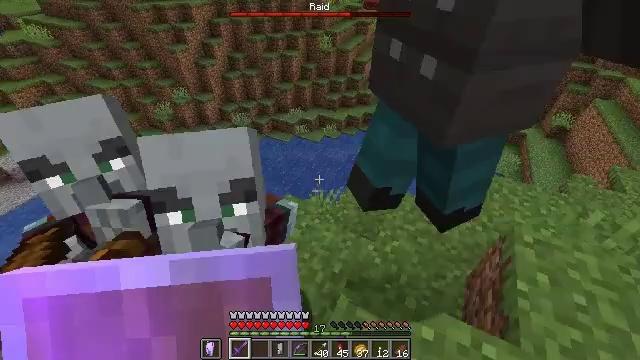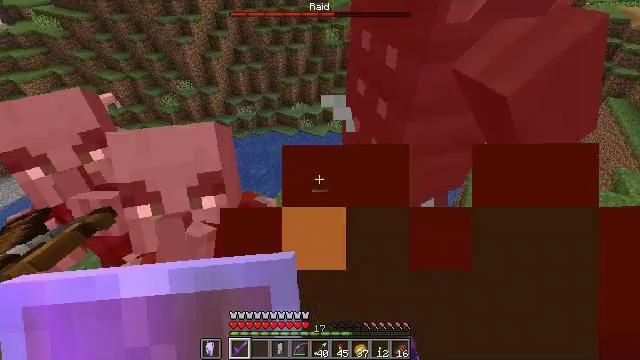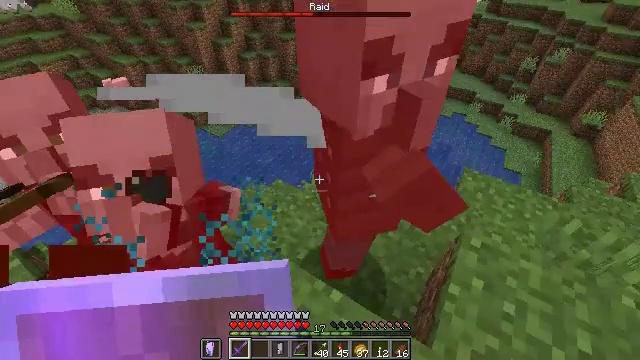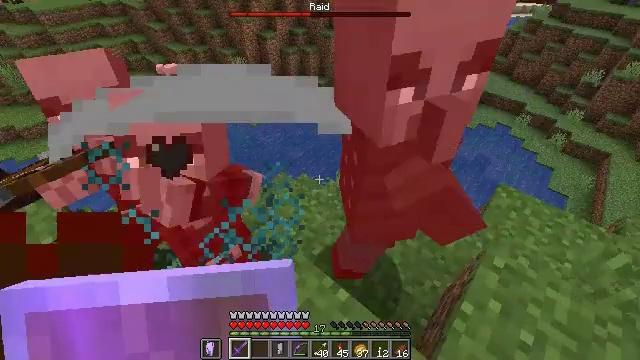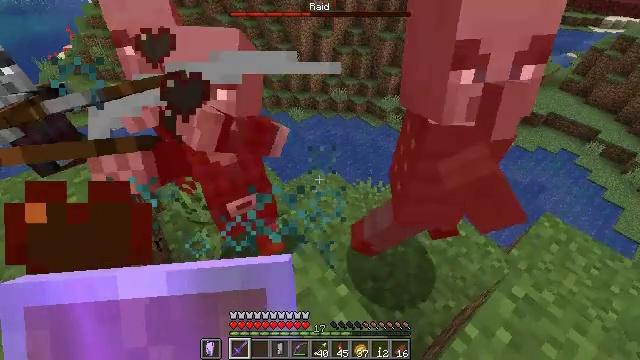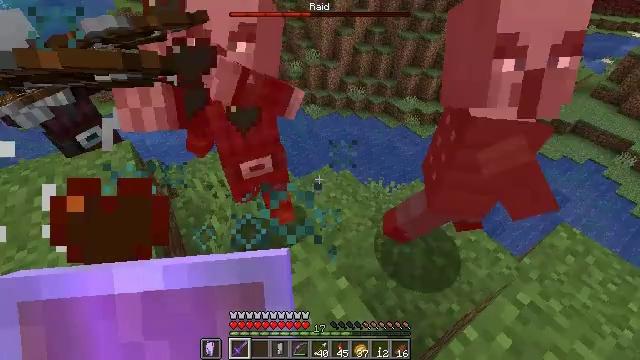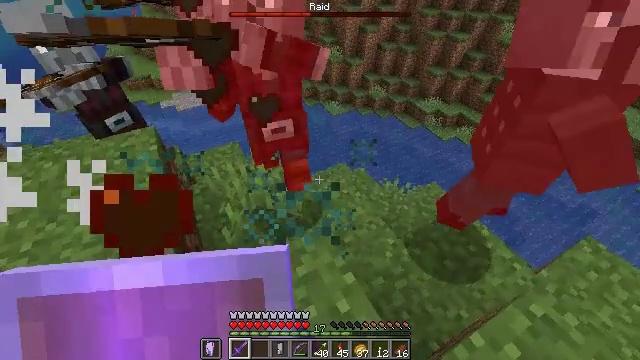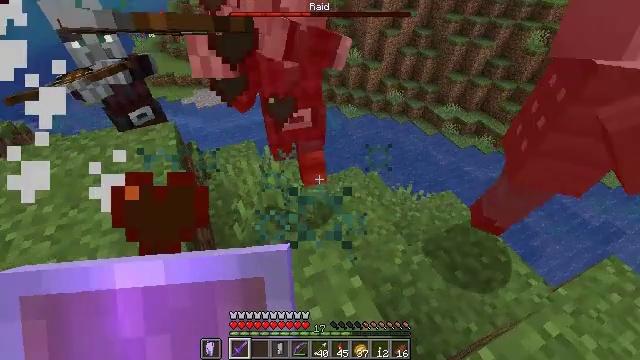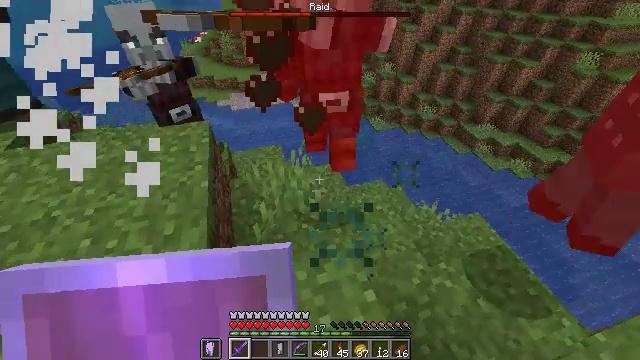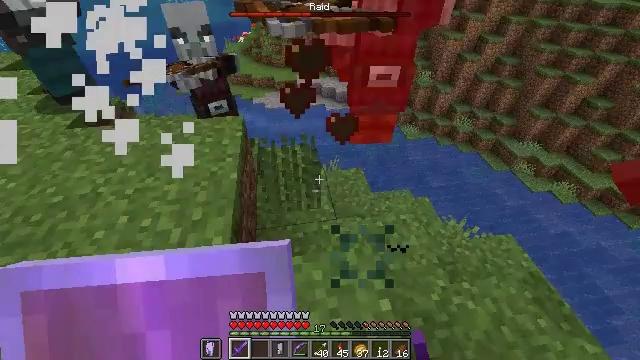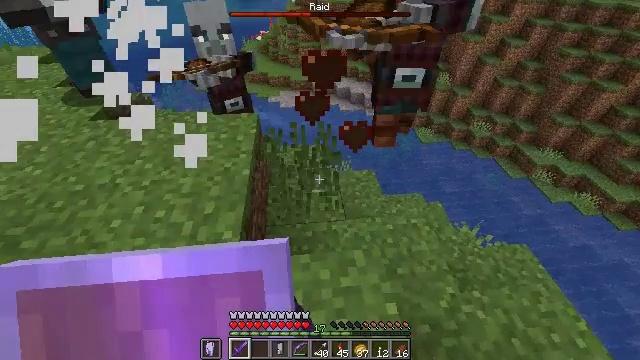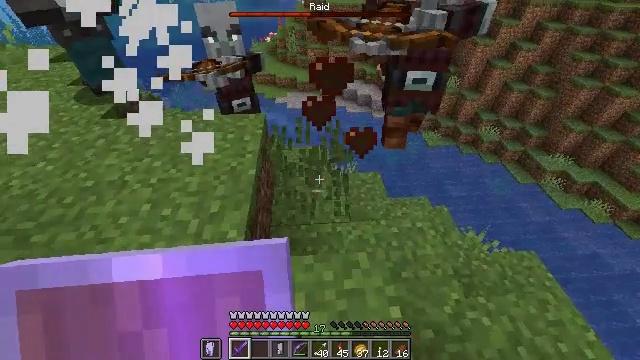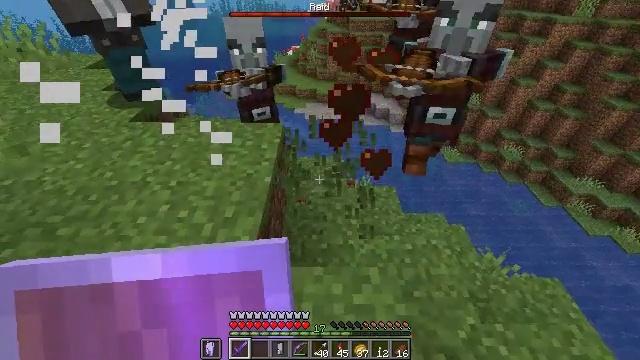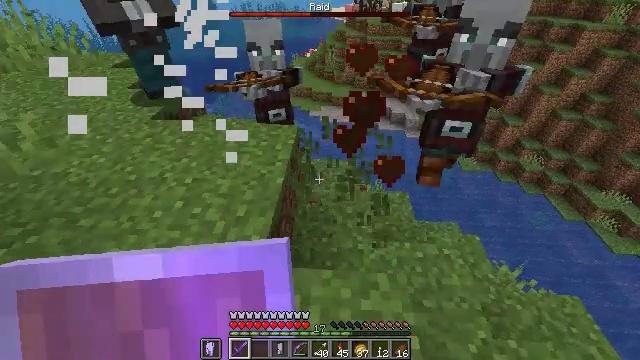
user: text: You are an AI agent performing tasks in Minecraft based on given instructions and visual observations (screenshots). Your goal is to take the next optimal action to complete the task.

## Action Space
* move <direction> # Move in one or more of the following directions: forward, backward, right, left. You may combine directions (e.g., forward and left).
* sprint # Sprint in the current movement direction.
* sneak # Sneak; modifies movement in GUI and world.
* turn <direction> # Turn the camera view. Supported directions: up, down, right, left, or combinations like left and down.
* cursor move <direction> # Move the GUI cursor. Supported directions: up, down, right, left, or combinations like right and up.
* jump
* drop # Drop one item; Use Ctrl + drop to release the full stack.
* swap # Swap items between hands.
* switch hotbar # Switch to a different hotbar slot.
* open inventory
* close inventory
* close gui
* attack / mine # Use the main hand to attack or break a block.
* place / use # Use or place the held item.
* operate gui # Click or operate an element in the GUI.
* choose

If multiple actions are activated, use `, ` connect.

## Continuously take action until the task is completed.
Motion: motion action
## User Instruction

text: Clear the ground by mining grass.
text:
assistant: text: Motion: move right, turn left and down, attack / mine
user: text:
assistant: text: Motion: move right, turn left and down, attack / mine
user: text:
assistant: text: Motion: turn left, attack / mine
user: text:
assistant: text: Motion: turn left
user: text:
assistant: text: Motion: turn left, attack / mine
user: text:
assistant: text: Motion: turn left, attack / mine
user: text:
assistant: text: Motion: turn left
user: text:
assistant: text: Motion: turn left and up
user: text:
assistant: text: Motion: turn left, attack / mine
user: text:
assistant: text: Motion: turn left, attack / mine
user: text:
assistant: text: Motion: turn left, attack / mine
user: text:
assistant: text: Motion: turn left and up
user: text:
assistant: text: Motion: turn left, attack / mine
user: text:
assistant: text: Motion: attack / mine